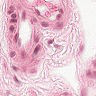
Metastatic tissue present: no